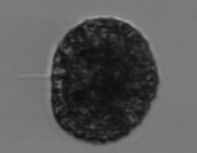
Label: Vicicitus_globosus